Question: I am trying to make an animation on html5 canvas which is supposed to follow a draggable div when it is moved around, something like that:
'''
draggable_div.draggable({
drag: function(e, ui) {
canvasDrawSomethingNearDraggable(ui);
}
stop: function(e, ui) {
canvasDrawSomethingNearDraggable(ui);
}
});
function canvasDrawRectangleUnderDraggable {
for (i = 0; i < 10; i++) { // draw overlapping circles in fixed order
context.beginPath();
context.arc(x[i], y[i], 10, 0, 2 * Math.PI, false);
context.fillStyle = c[i];
context.fill();
context.stroke();
}
}
'''
but the animation lags behind when I move the draggable element (the faster I move it the bigger the gap and it closes only when draggable stop event triggers):

Is there a way to solve or lessen this problem? Should I calculate time between drag events and make fewer calls to drawing function this way or is there a better solution?
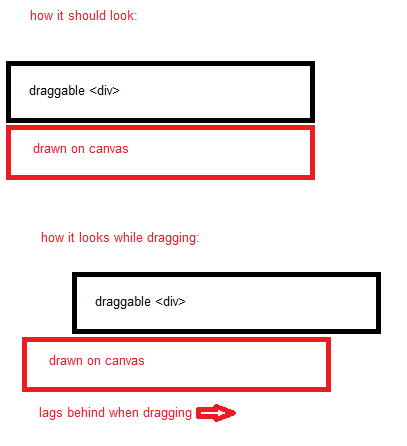
Answer: You probably want to debounce your function so the event handler doesn't get called too often (which slows everything down). See <URL> for example.
An implementation of debounce is available within the Underscore library (<URL>. You can just copy that function to use in your code.